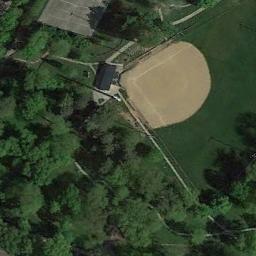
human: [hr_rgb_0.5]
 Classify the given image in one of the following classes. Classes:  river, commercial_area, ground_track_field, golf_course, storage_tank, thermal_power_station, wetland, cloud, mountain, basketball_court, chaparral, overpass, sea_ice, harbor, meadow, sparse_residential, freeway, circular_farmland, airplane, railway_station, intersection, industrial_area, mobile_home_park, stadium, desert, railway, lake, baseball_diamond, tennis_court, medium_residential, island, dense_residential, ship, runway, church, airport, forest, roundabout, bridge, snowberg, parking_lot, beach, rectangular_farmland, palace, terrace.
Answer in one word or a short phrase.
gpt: baseball_diamond